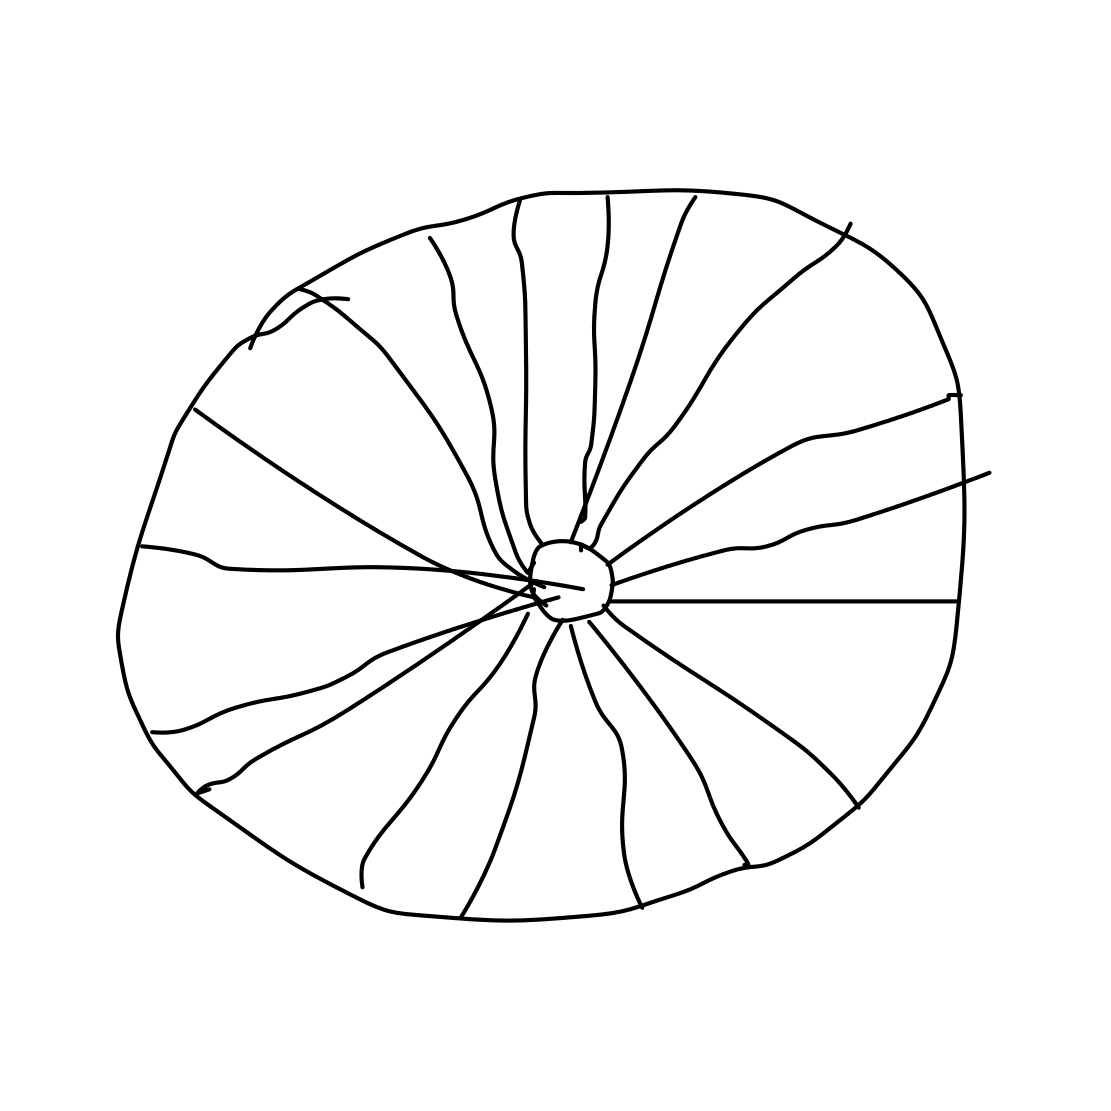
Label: wheel